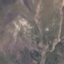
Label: HerbaceousVegetation